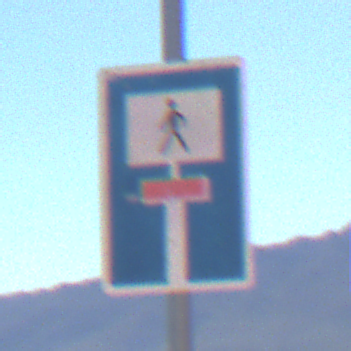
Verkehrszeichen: SackgasseFussgaengerDurchlaessig
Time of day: MorningAfternoon
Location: Outdoor (RoadRail)
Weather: Clear
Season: NotSpecified
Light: Natural